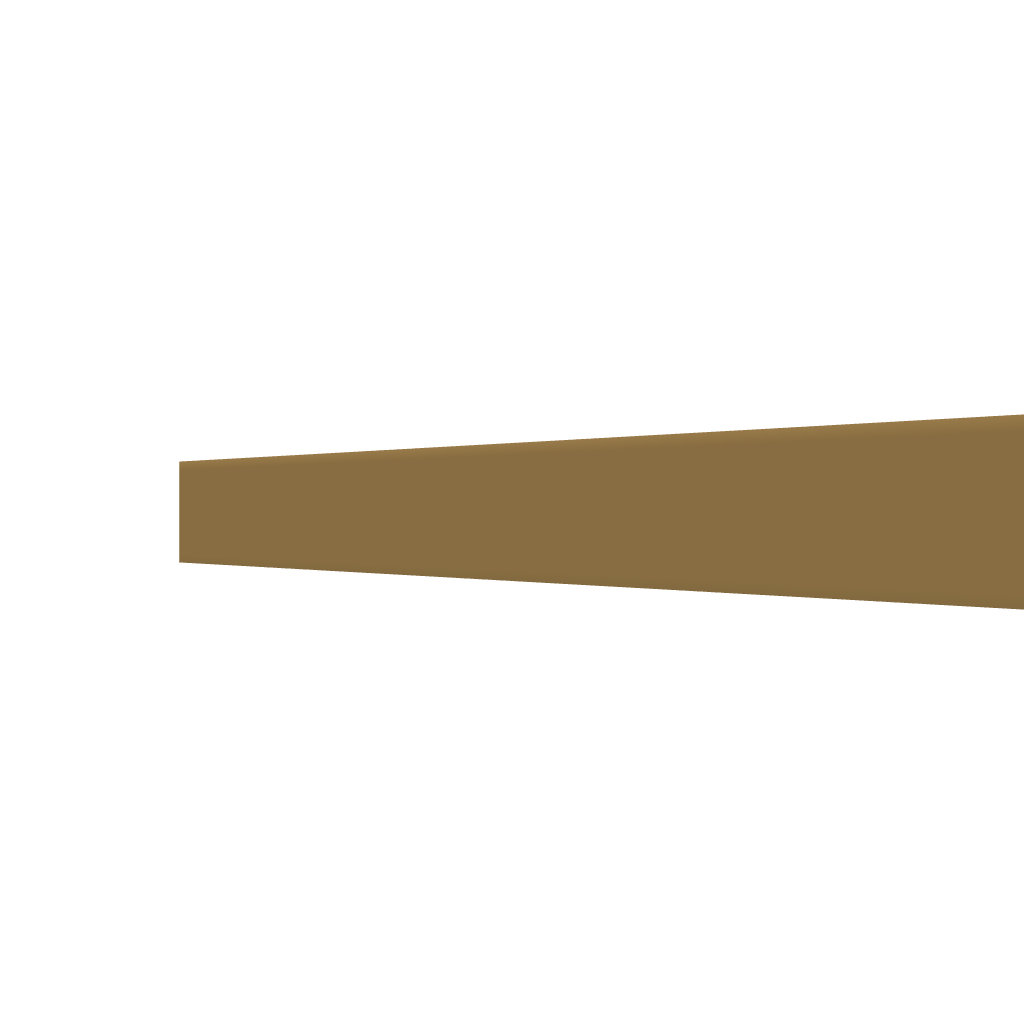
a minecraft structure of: Minecraft